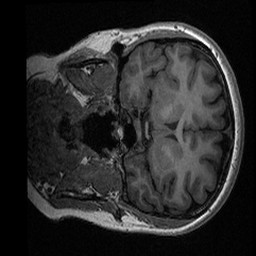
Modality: T1w
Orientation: coronal
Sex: female
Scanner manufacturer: ge
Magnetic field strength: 3 T
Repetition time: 0.0064 s
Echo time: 0.00281 s